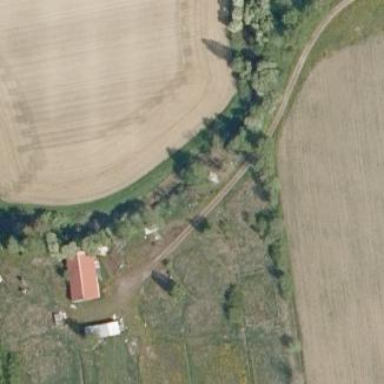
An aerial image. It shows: Farmyard area.